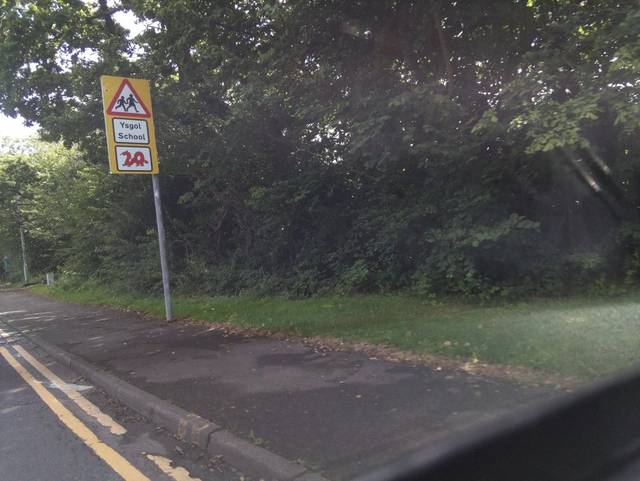
Region: United Kingdom
Coordinates: 51.651, -3.777